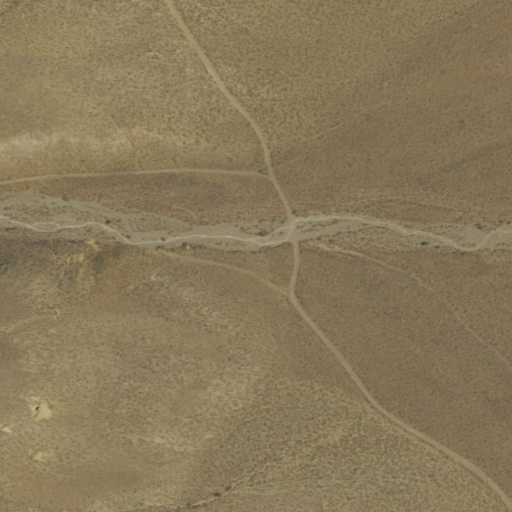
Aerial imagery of valley in Nevada named White Horse Canyon containing only shrub